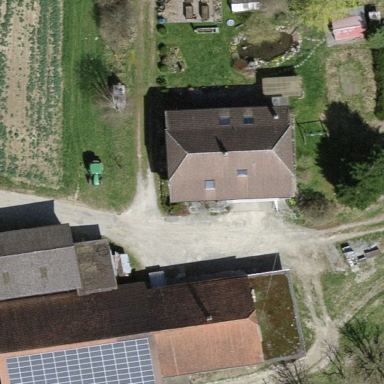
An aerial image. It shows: Farmyard area.